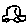
Label: car